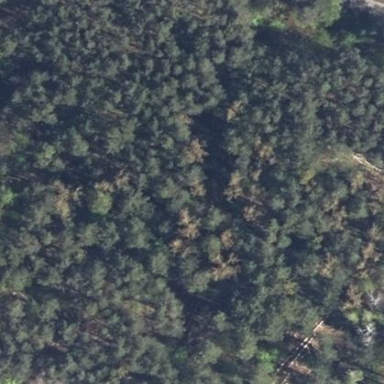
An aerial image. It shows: Forest area.